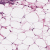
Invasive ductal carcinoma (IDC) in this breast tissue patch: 0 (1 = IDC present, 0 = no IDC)